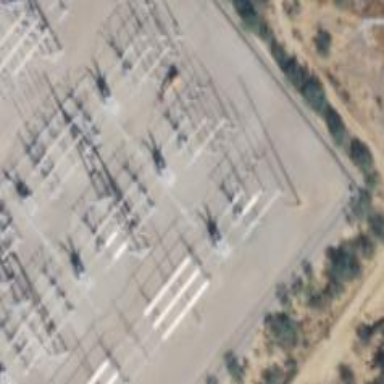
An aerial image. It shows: Switch used for power control.